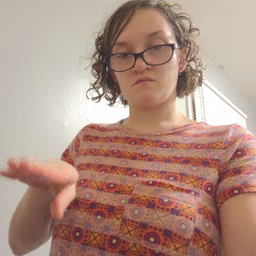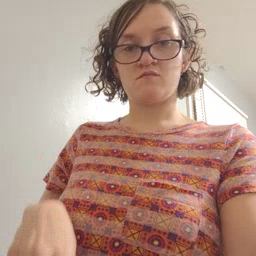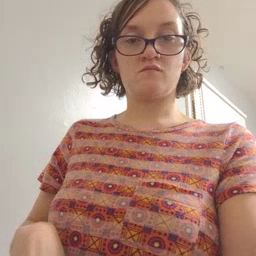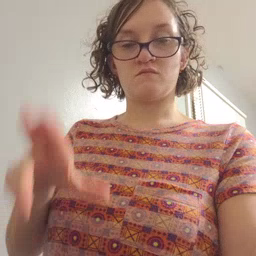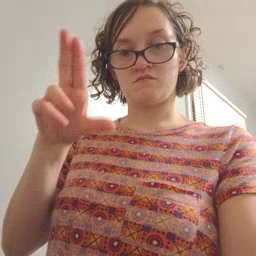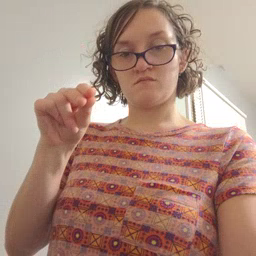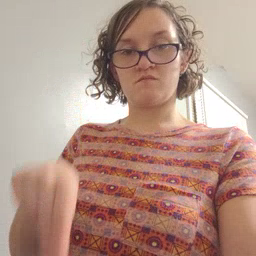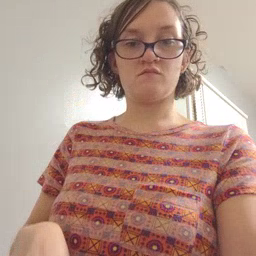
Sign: no